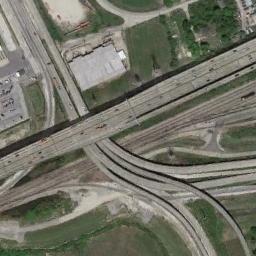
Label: overpass